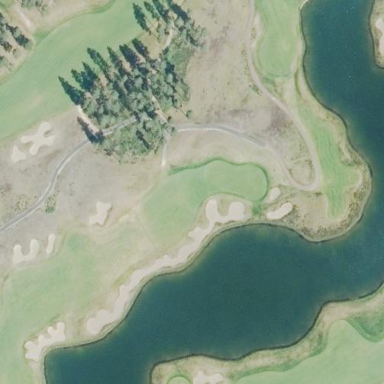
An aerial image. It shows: Water hazard on golf course.